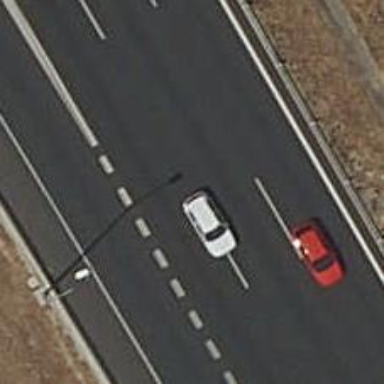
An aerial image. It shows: Motorway link.